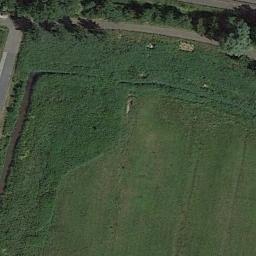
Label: meadow